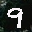
Label: 9